Question: I got some funny but annoying problem. Somehow I toggled this kind of view in my VB 2010. Tried in two hours to find solution but in vain.
How can I get back ordinary look?
Now it looks like this

Thanks in advance.
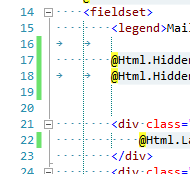
Answer: CTRL R then CTRL W - toggle white space